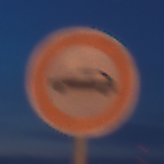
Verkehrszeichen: VerbotPersonenkraftwagen
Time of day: Night
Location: Outdoor (Urban)
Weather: PartlyCloudy
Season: NotSpecified
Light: Artificial